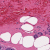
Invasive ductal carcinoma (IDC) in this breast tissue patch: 0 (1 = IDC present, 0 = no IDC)